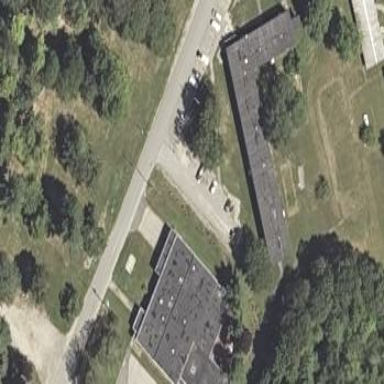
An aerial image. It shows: Commercial building.